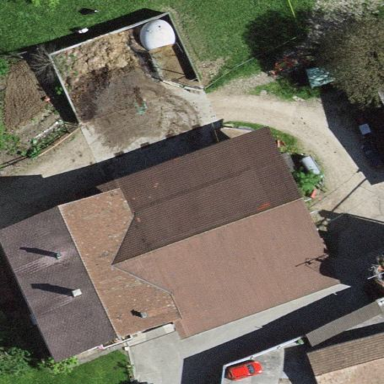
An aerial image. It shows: Farm building.